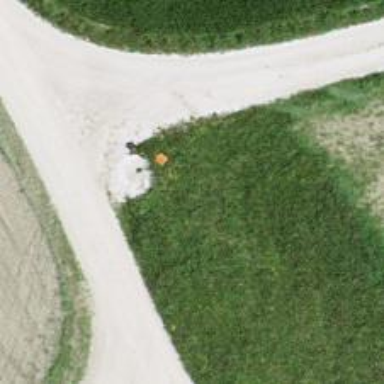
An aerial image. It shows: Aerial marker.